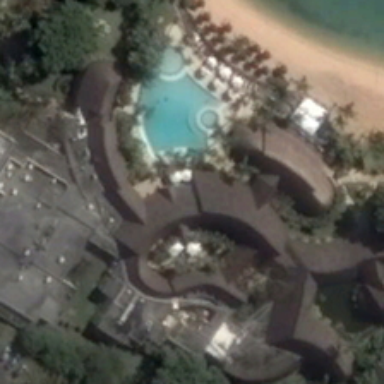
Some buildings with a swimming pool and green trees are near a beach in a resort .